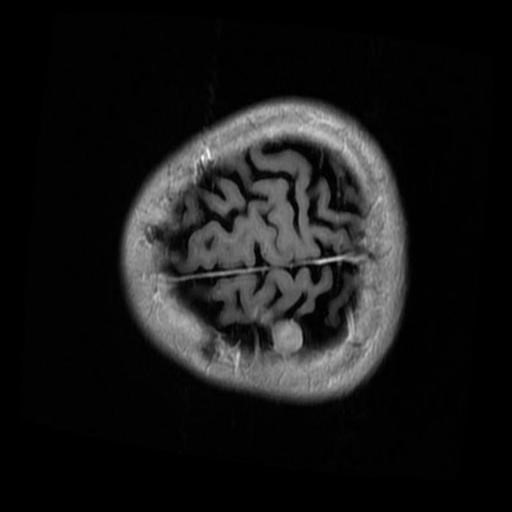
Label: brain_menin